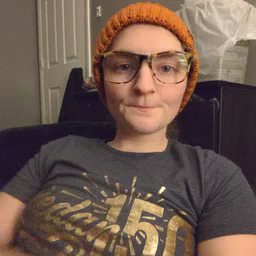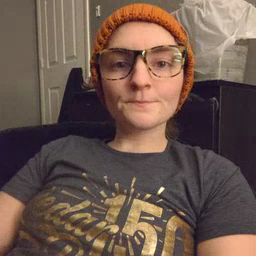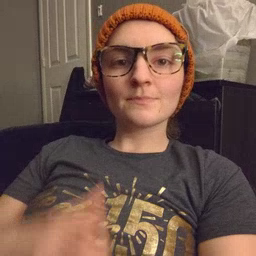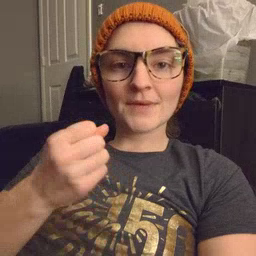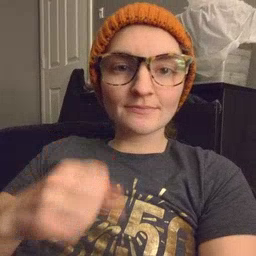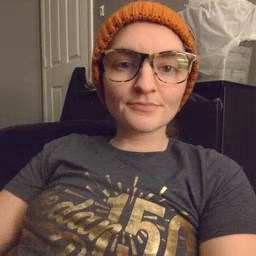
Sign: milk